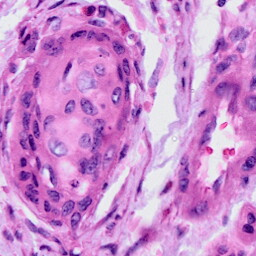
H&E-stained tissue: Cervix